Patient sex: M
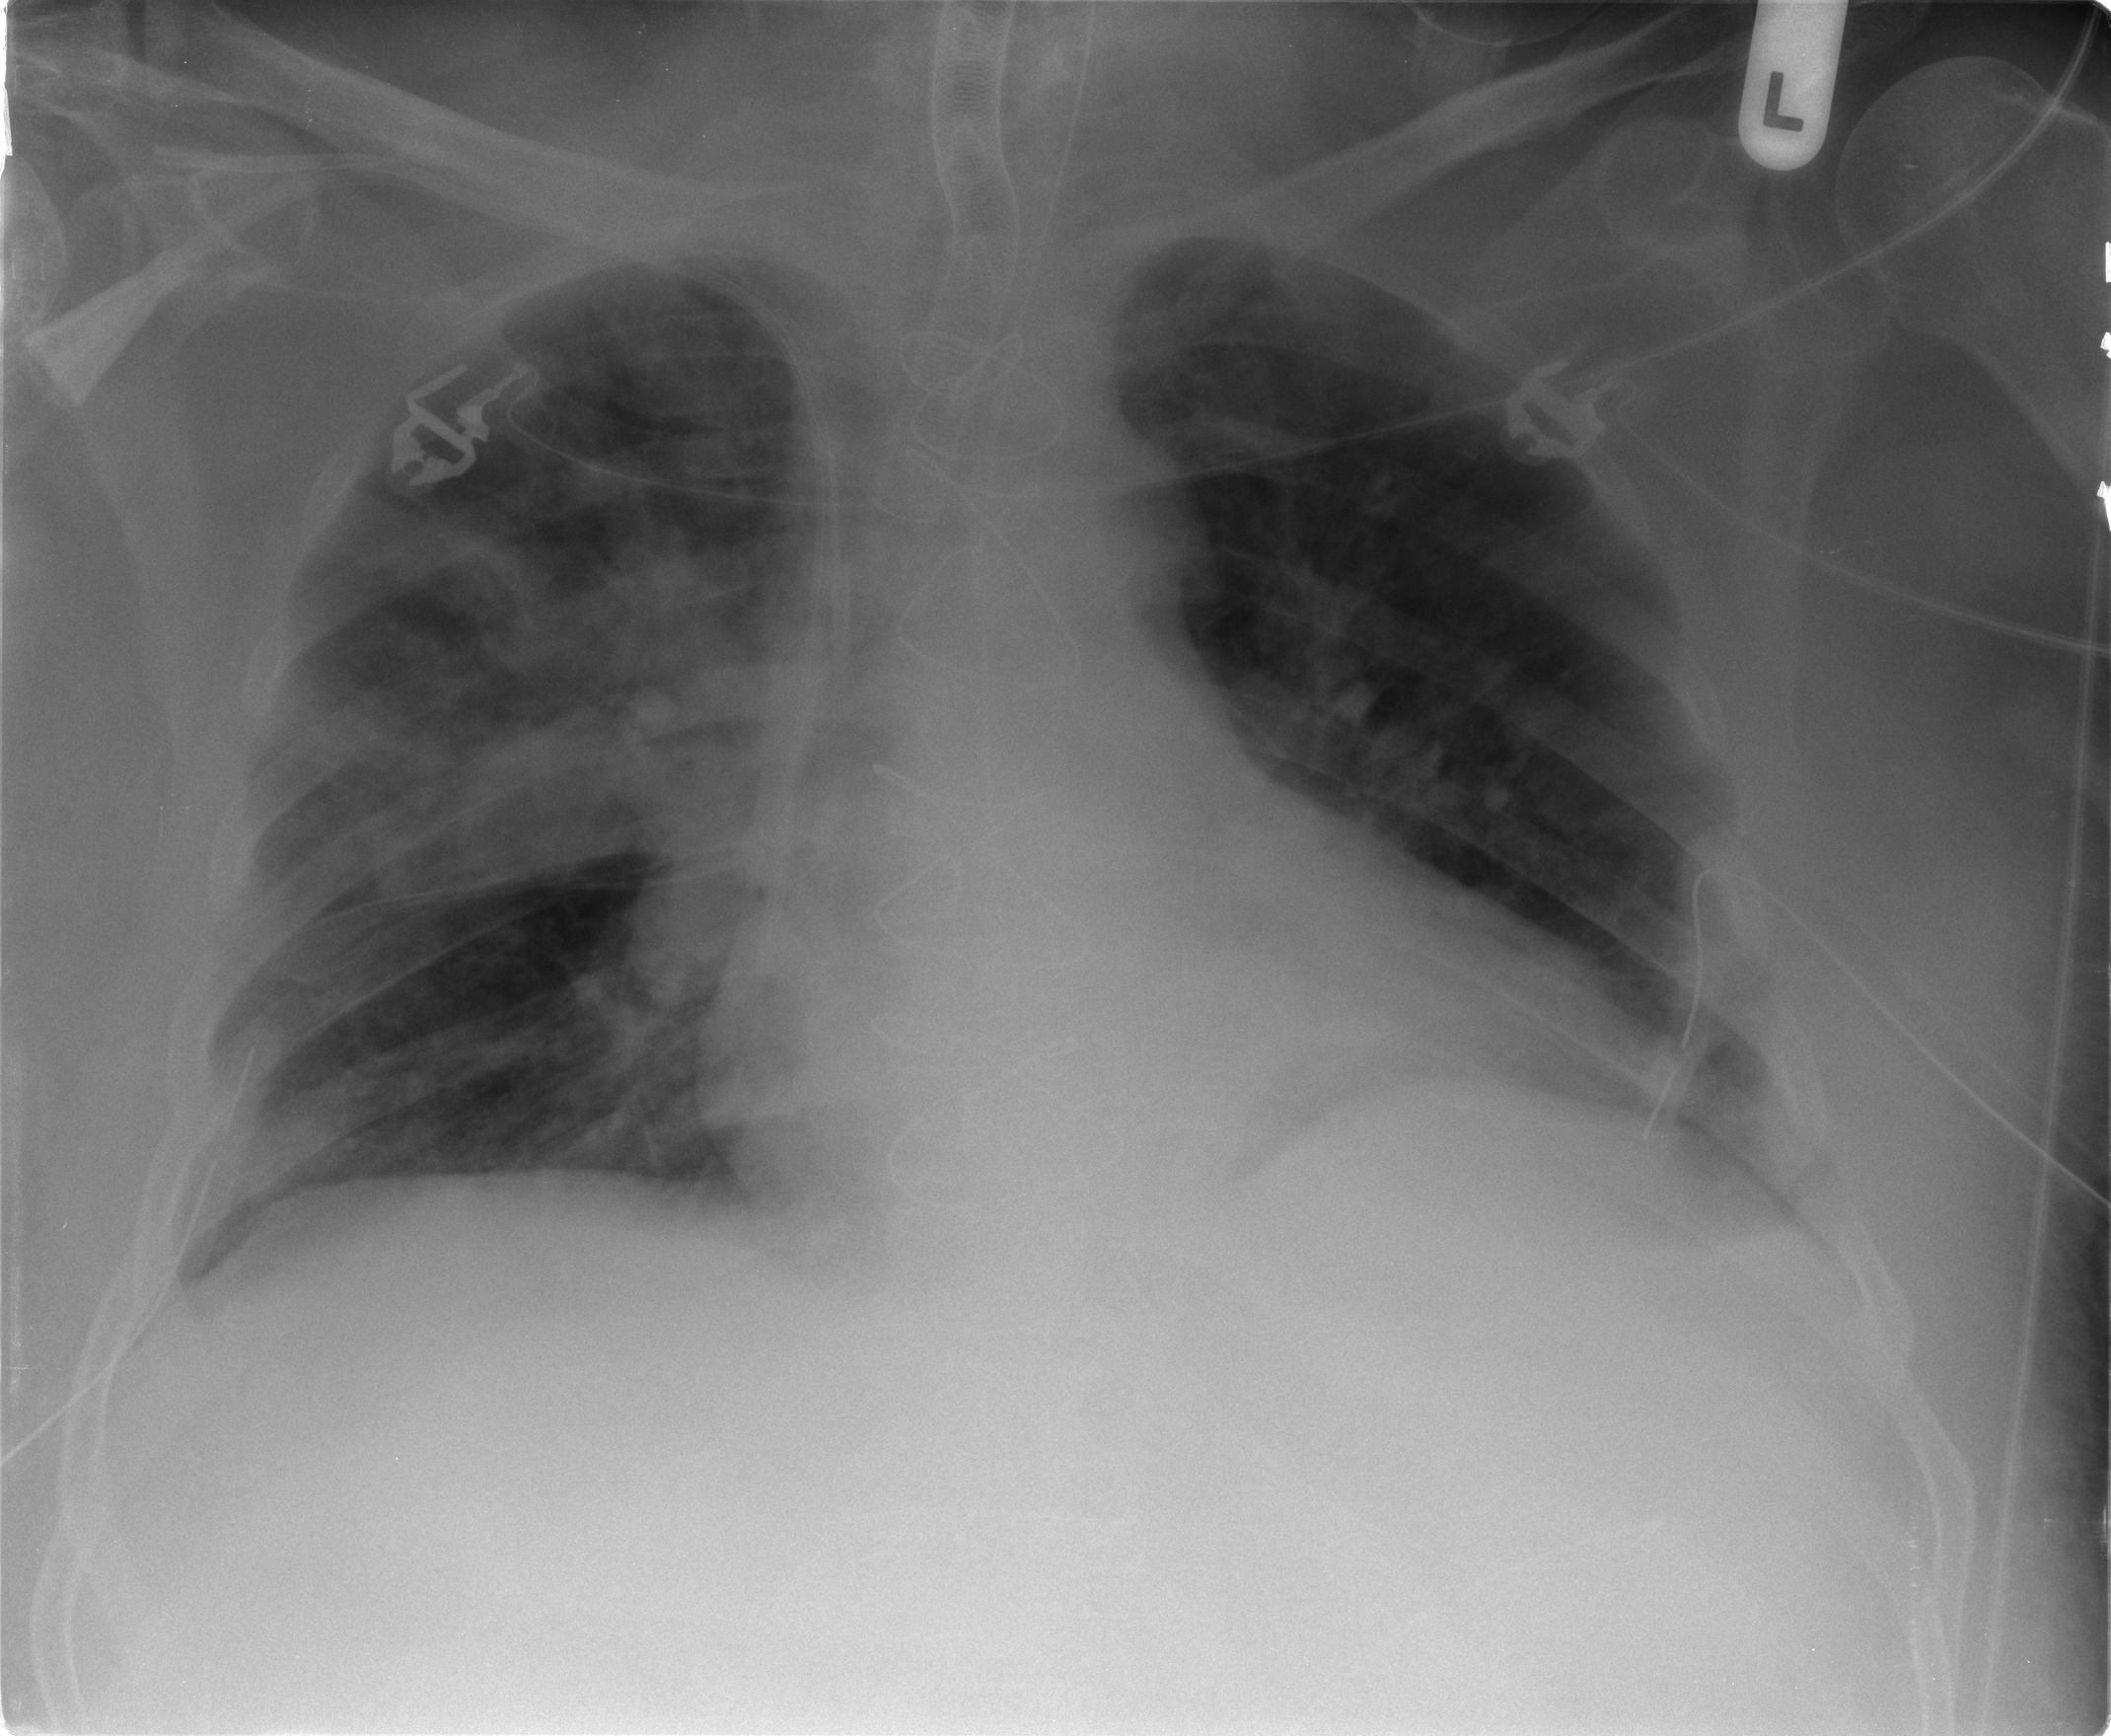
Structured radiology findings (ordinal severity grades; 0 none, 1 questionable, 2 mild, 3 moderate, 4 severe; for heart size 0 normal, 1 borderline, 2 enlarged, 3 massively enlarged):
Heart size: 2
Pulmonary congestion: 2
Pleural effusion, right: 2
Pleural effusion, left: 2
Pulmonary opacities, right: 3
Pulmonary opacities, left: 2
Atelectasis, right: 2
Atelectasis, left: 3